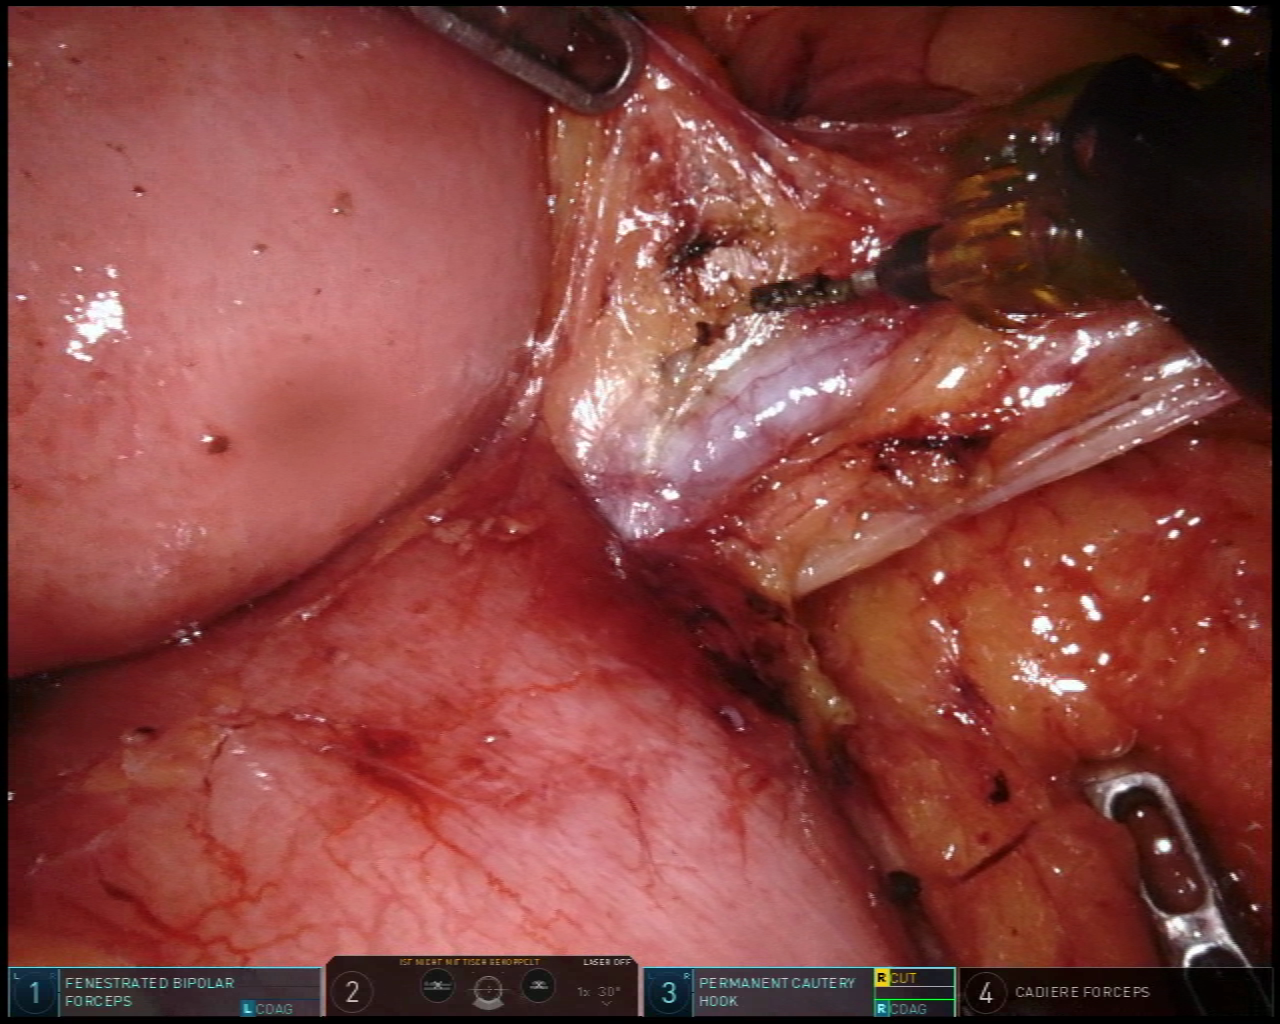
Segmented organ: intestinal_veins
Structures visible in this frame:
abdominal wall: no
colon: yes
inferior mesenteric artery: no
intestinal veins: yes
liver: no
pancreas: no
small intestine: yes
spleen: no
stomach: no
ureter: no
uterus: no
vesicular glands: no